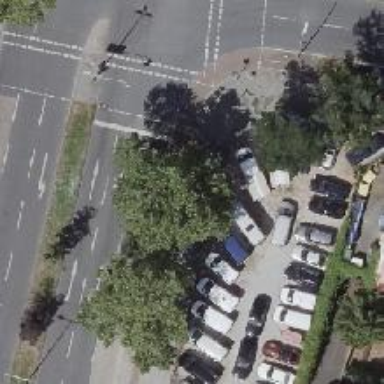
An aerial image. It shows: Road with traffic signals for signaling.